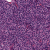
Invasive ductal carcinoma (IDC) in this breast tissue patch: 1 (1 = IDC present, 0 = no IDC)